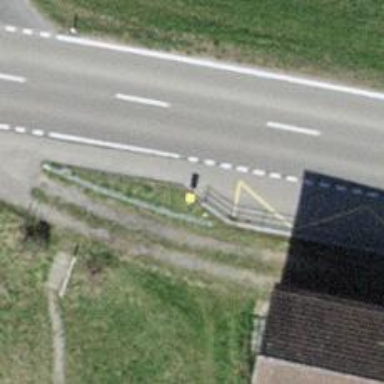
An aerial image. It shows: Post box is visible.